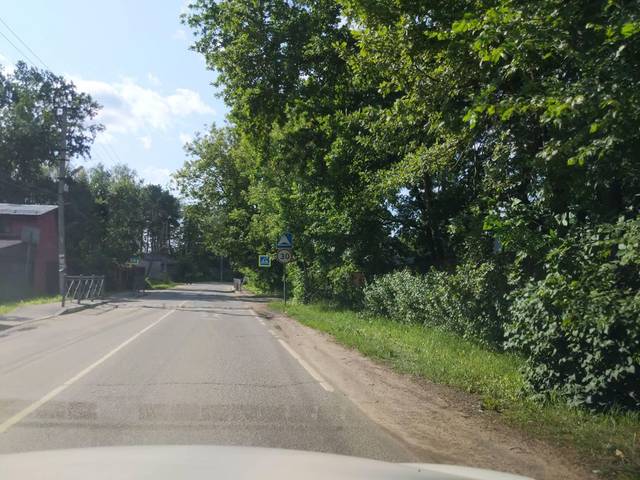
Region: Russia
Coordinates: 55.969, 37.83